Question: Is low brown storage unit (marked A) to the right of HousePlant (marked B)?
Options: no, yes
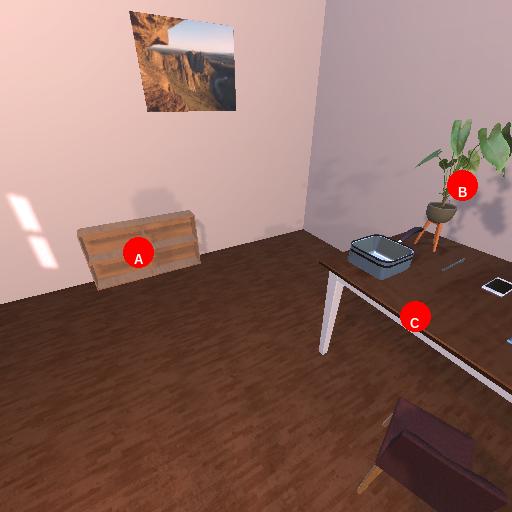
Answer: no